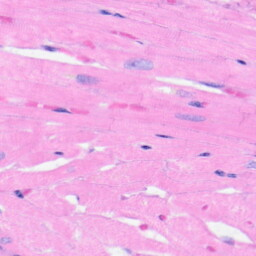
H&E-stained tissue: Heart